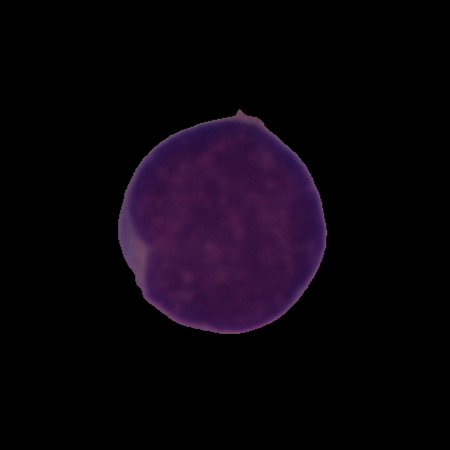
Label: cancer